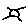
Label: sun